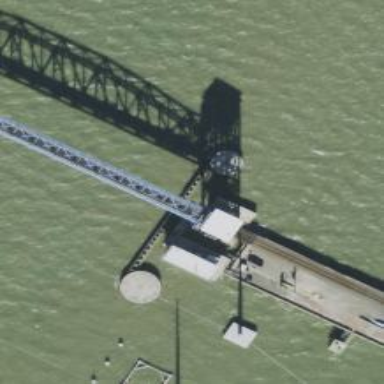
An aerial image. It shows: Lift bridge for railway traffic.